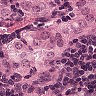
Metastatic tissue present: yes